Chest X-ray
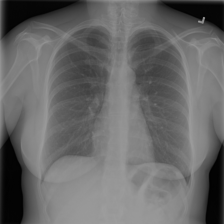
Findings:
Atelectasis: negative
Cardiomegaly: negative
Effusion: negative
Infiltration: negative
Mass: negative
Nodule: negative
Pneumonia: negative
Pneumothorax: negative
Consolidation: negative
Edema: negative
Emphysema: negative
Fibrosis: negative
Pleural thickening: negative
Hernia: negative